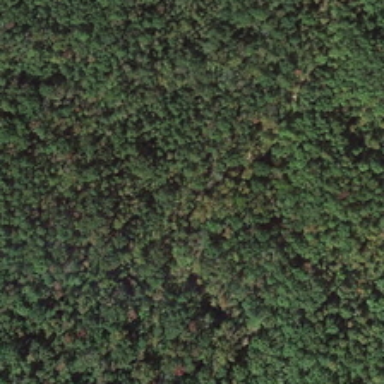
Many green trees form a piece of forest .